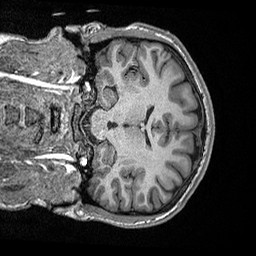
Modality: T1w
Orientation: coronal
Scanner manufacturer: ge
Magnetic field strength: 3 T
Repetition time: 2.349 s
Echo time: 0.002968 s